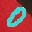
Label: 0